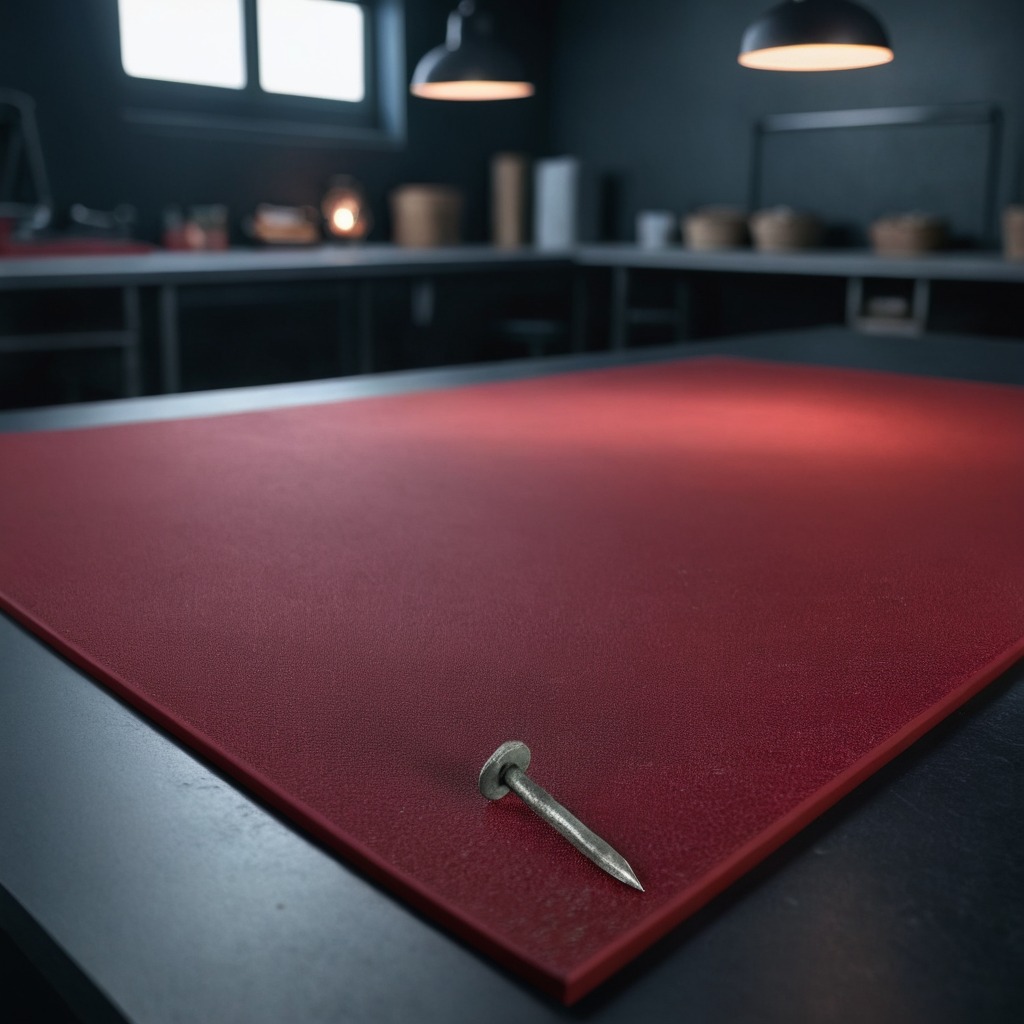
A nail lying on the granite tabletop